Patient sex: M
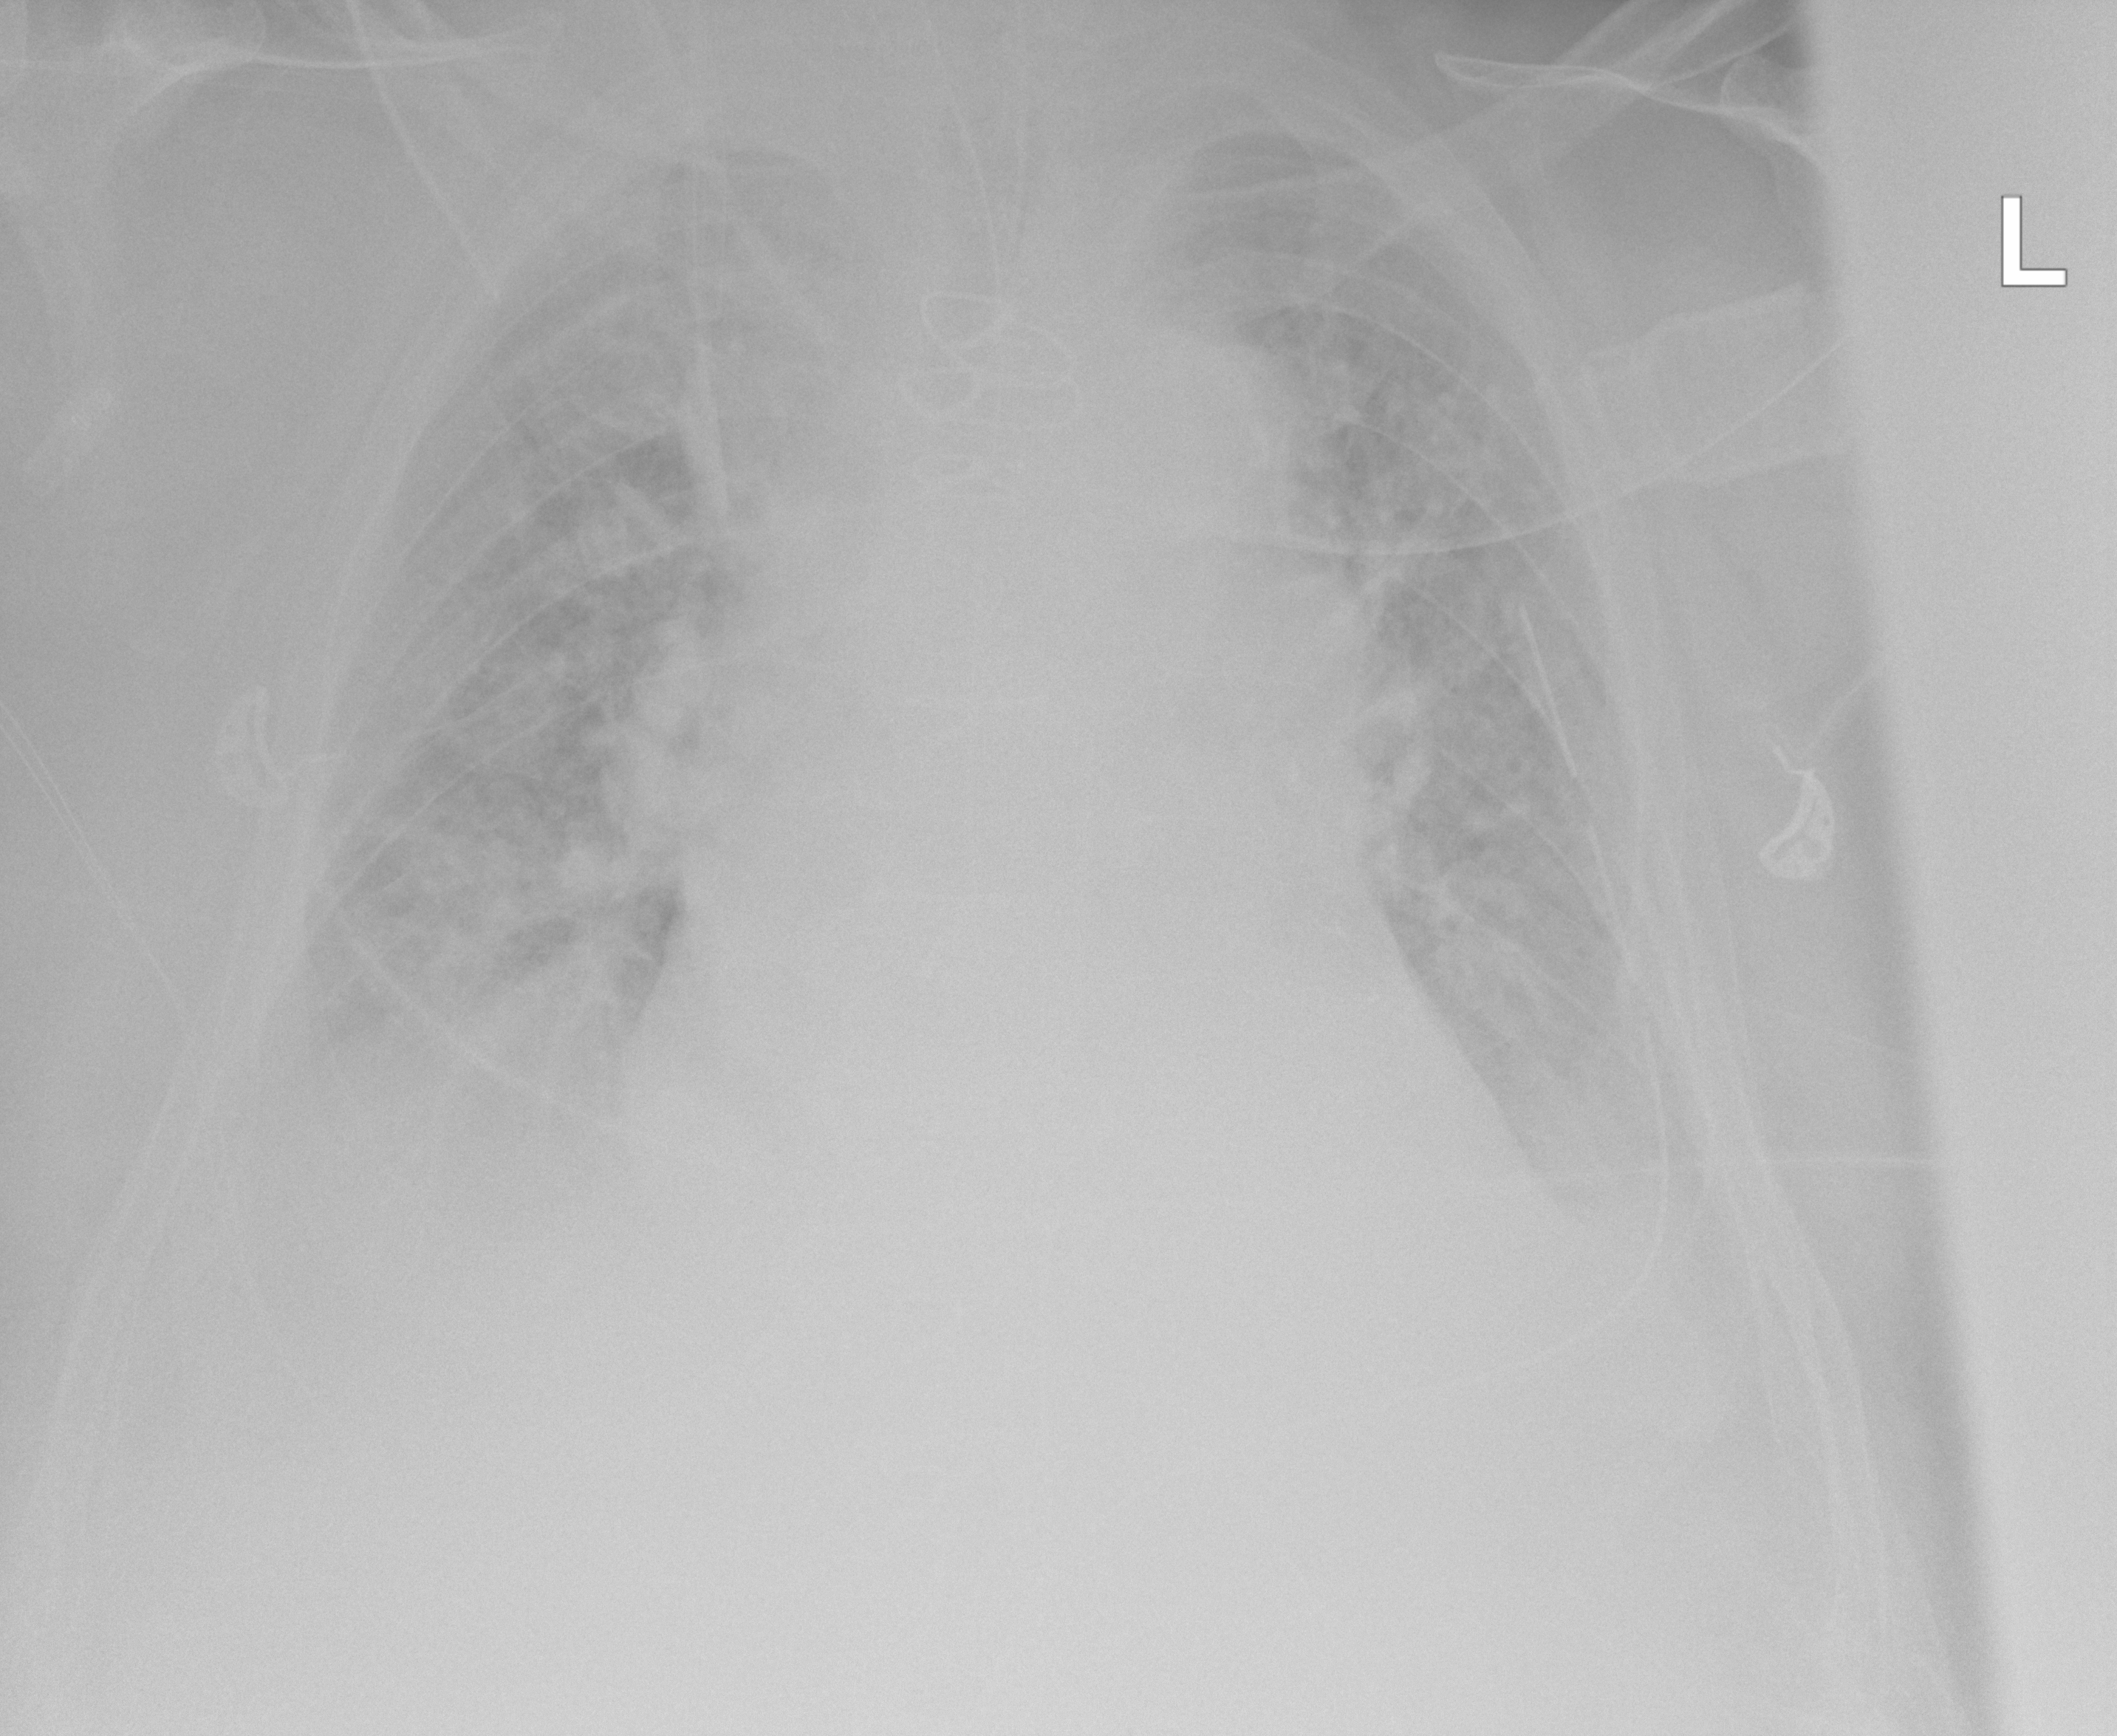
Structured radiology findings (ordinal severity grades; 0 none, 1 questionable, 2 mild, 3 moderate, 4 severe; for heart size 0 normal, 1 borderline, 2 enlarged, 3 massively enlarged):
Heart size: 2
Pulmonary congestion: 2
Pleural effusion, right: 3
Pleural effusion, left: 3
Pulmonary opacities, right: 1
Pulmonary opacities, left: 1
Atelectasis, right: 3
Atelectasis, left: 3